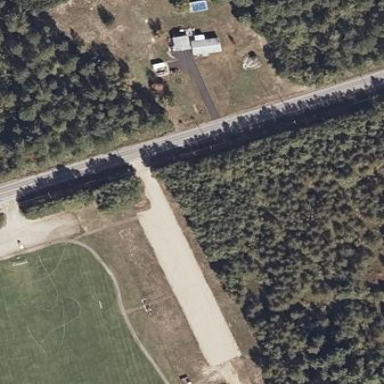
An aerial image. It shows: Parking area with unpaved surface.